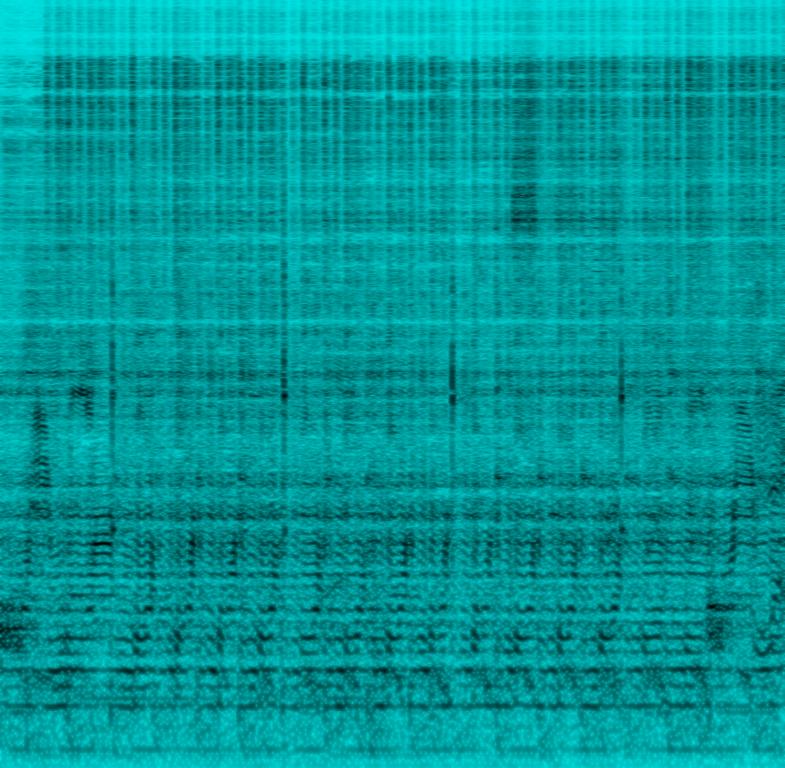
The low quality recording features a groovy didgeridoo playing over playback that consists of a "4 on the floor" kick pattern and shimmering hi hats, followed by snappy rimshots. There is a flat male vocal talking at one point. The recording is loud, distorted and it sounds groovy overall.